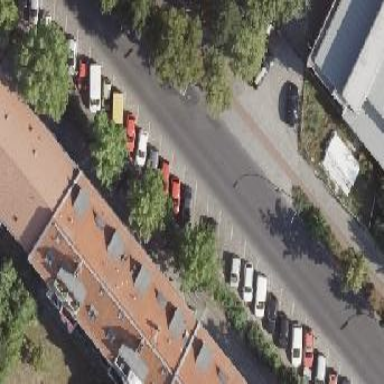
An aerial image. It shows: Diagonal street-side parking area.